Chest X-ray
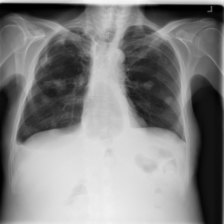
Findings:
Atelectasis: negative
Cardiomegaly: negative
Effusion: positive
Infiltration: negative
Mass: negative
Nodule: positive
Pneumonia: negative
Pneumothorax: negative
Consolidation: negative
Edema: negative
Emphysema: negative
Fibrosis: negative
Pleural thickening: negative
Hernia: negative